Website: lowes
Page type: billing-address
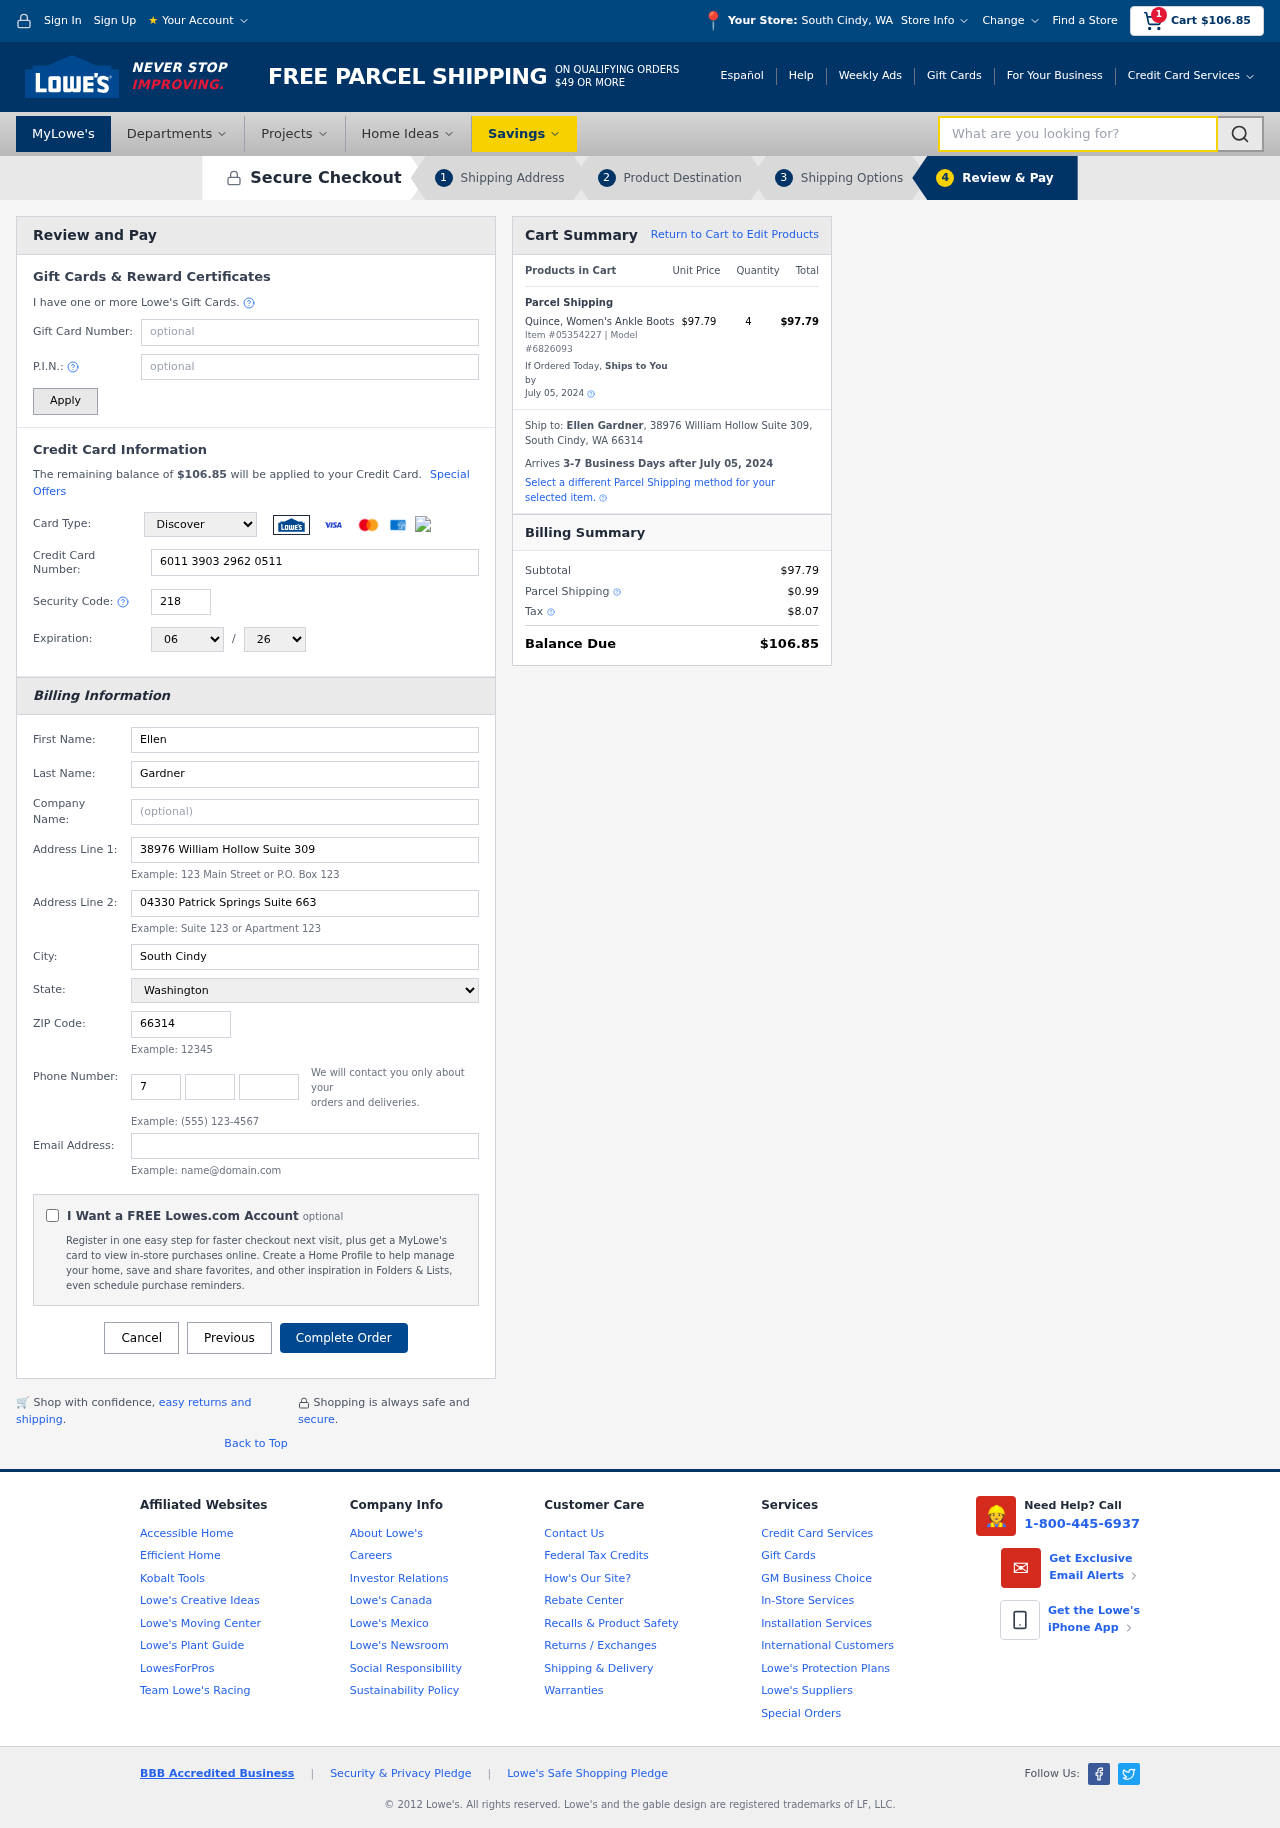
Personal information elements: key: PII_CARD_CVV
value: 218
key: PII_CARD_EXPIRY_MONTH
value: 06
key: PII_CARD_EXPIRY_YEAR
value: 26
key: PII_CARD_NUMBER
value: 6011 3903 2962 0511
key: PII_CARD_TYPE
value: Discover
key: PII_CITY
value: South Cindy
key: PII_CITY_STATE
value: South Cindy, WA
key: PII_EMAIL
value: egardner@yahoo.com
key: PII_FIRSTNAME
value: Ellen
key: PII_FULLNAME
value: Ellen Gardner
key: PII_LASTNAME
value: Gardner
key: PII_PHONE_AREA
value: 712
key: PII_PHONE_PREFIX
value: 698
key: PII_PHONE_SUFFIX
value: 5094
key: PII_POSTCODE
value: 66314
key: PII_STATE
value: Washington
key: PII_STREET
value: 38976 William Hollow Suite 309
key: PII_STREET2
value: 04330 Patrick Springs Suite 663
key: PII_CITY_STATE_ZIP
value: South Cindy, WA 66314
Product elements: key: PRODUCT1_NAME
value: Quince, Women's Ankle Boots
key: PRODUCT1_PRICE
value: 97.79
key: PRODUCT1_QUANTITY
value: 4
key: PRODUCT_ITEM_NUMBER
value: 05354227
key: PRODUCT_MODEL_NUMBER
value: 6826093
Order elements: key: ORDER_SUBTOTAL
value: $106.85
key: ORDER_TOTAL
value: $106.85
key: ORDER_SHIPPING_DATE
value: July 05, 2024
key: ORDER_SUBTOTAL
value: $97.79
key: ORDER_DELIVERY_DATE
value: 3-7 Business Days after July 05, 2024
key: ORDER_SHIPPING_DATE2
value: July 05, 2024
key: ORDER_SUBTOTAL2
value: $97.79
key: ORDER_SHIPPING_COST
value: $0.99
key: ORDER_TAX
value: $8.07
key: ORDER_TOTAL2
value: $106.85
Search elements: key: HEADER_SEARCH
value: What are you looking for?